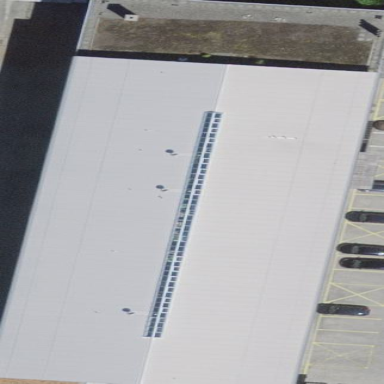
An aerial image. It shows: Industrial building.